I will show an image sequence of human cooking. I have annotated the images with numbered circles. Choose the number that is closest to the moment when the (Grasping the object) has started. You are a five-time world champion in this game. Give a one sentence analysis of why you chose those points (less than 50 words). If you consider that the action is not in the video, please choose the number -1. Provide your answer at the end in a json file of this format: {"points": []}
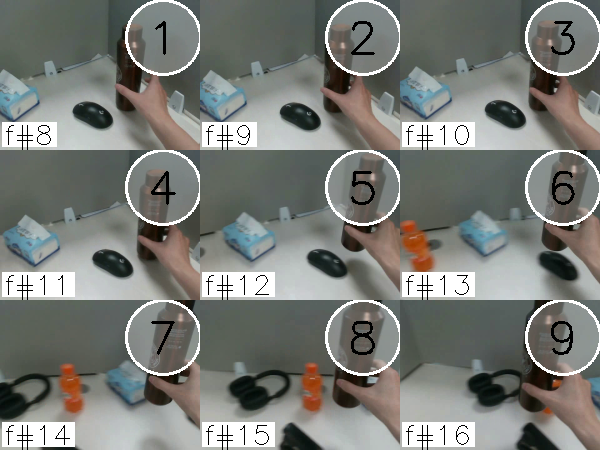
Frame 3 shows the clearest moment of hand-object contact.
{"points": [3]}